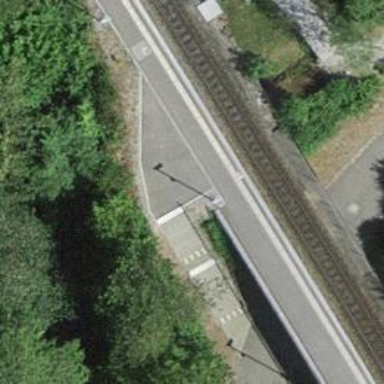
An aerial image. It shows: Public transport station located at railway halt.